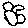
Label: flower